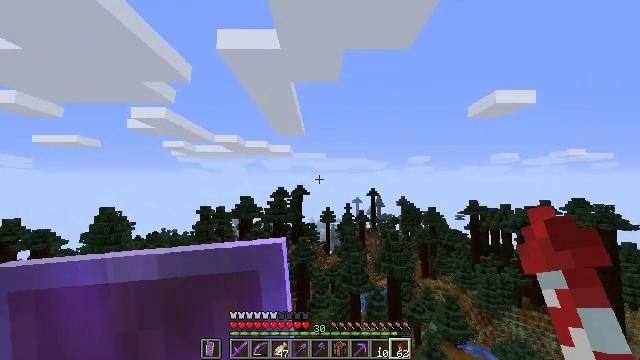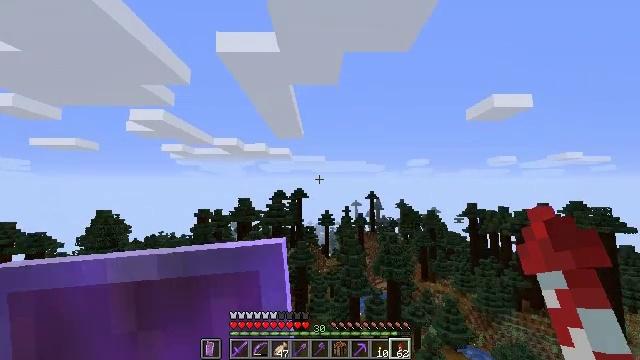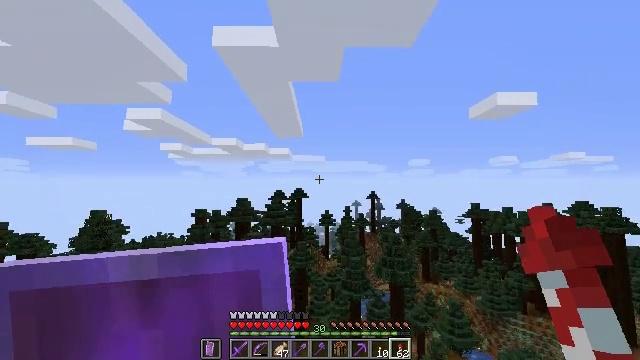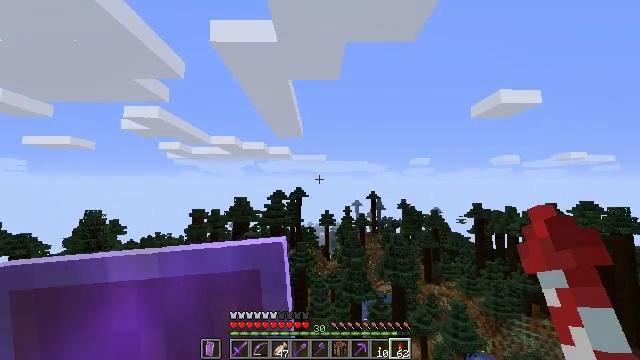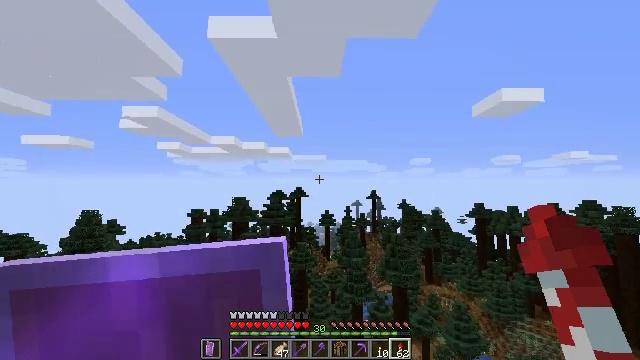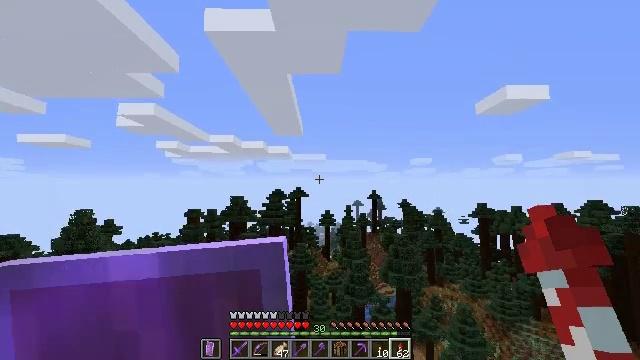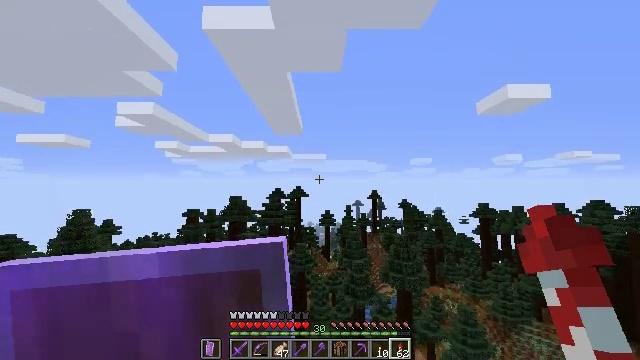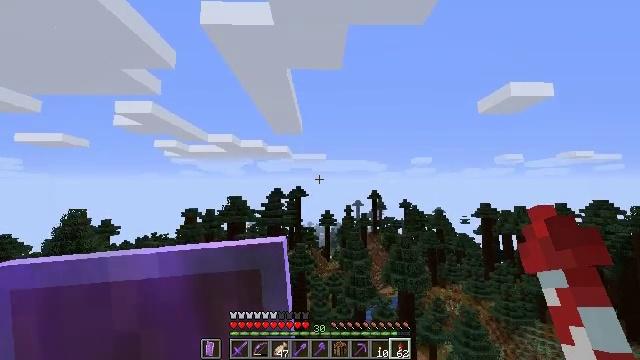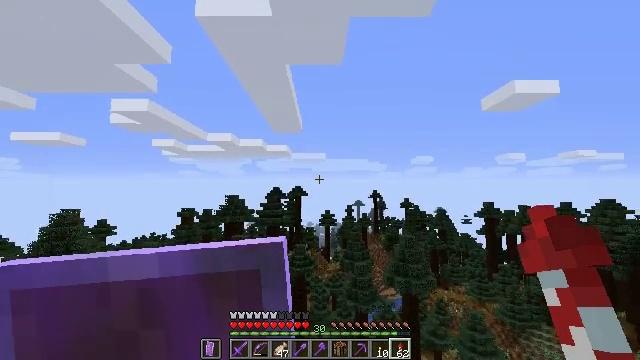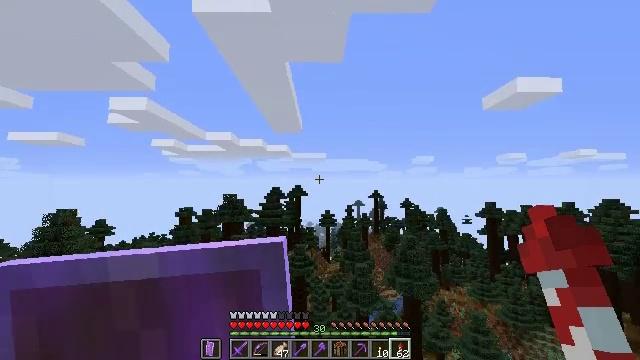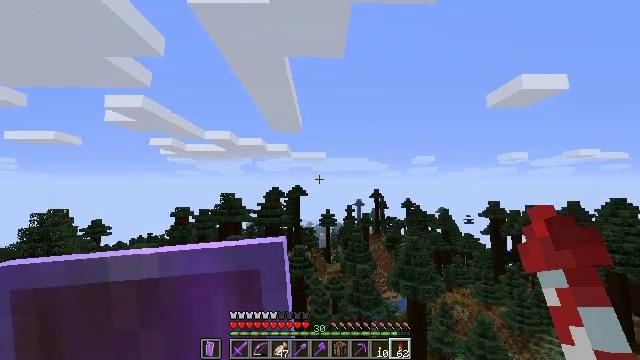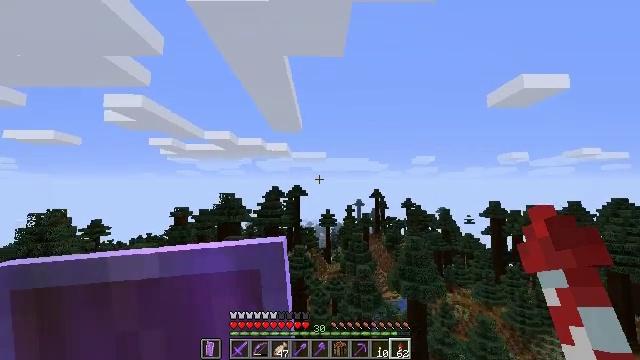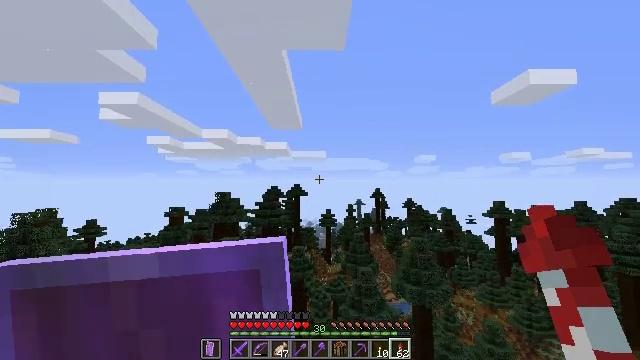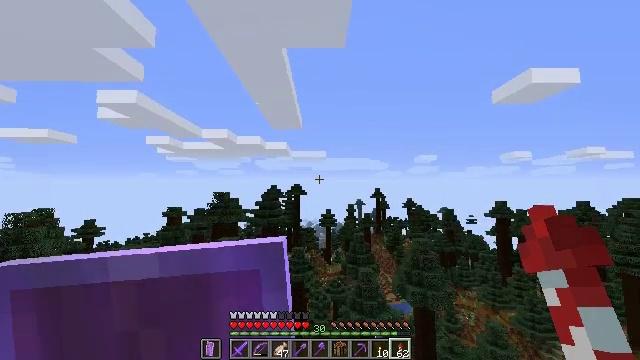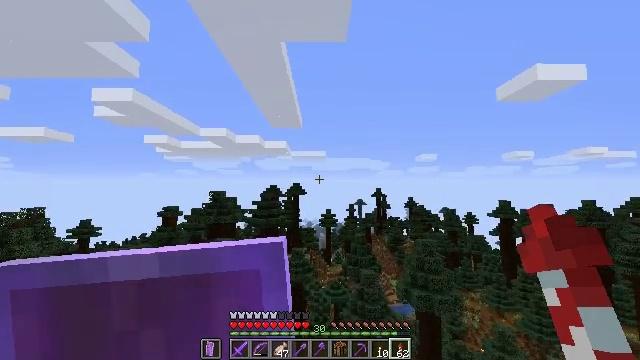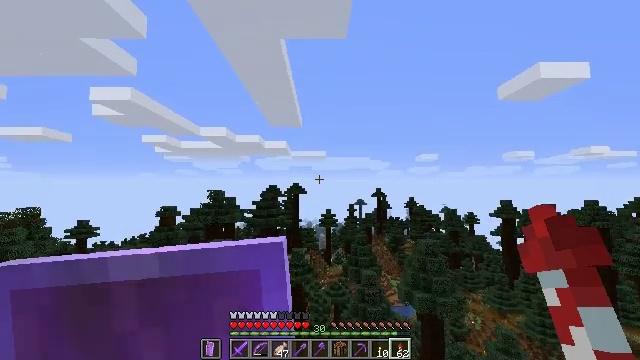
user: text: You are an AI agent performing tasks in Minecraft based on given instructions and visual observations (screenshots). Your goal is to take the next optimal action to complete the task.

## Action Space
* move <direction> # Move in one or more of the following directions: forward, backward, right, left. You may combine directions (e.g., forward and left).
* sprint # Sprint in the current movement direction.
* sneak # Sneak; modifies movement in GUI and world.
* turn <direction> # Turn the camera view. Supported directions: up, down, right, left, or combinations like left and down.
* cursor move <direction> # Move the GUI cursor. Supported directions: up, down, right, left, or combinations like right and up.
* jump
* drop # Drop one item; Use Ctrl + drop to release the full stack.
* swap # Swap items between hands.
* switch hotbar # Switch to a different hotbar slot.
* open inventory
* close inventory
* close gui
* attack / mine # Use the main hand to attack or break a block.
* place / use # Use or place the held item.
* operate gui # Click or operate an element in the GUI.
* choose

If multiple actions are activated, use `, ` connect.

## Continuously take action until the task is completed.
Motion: motion action
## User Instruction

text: Break the sticky piston to collect it.
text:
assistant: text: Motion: move forward, sprint
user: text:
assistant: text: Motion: move forward, sprint
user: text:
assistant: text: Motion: move forward, sprint
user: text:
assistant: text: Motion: move forward, sprint
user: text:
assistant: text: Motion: move forward, sprint
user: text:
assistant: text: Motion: move forward, sprint
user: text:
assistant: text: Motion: move forward, sprint
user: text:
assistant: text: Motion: move forward, sprint
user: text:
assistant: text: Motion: move forward, sprint
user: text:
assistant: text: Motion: move forward, sprint
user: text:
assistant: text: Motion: move forward, sprint
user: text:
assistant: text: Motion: move forward, sprint
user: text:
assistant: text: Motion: move forward, sprint
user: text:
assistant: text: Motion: move forward, sprint
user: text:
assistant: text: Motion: move forward, sprint
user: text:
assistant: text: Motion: move forward, sprint
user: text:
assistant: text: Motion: move forward, sprint
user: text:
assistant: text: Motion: move forward, sprint
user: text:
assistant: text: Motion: move forward, sprint
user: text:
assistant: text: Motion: move forward, sprint
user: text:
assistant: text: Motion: move forward, sprint
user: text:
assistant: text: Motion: move forward, sprint
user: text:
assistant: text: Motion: move forward, sprint
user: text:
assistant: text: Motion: move forward, sprint
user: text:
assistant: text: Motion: move forward, sprint
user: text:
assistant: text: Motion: move forward, sprint
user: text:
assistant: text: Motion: move forward, sprint
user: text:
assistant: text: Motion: move forward, sprint
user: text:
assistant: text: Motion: move forward, sprint
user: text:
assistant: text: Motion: move forward, sprint